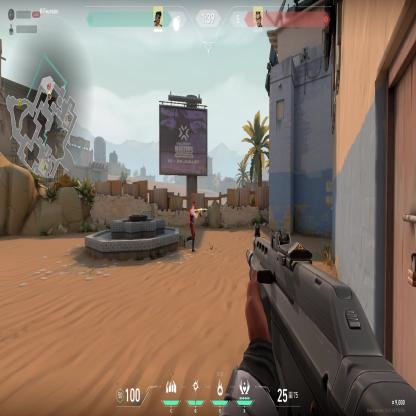
Label: enemy